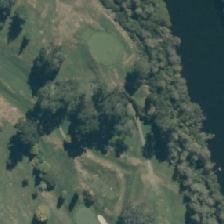
Land cover: urban_parkland